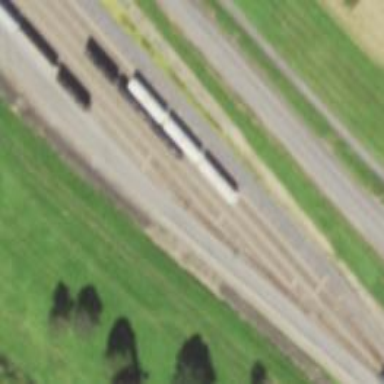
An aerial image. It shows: Railway yard in service.